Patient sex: M
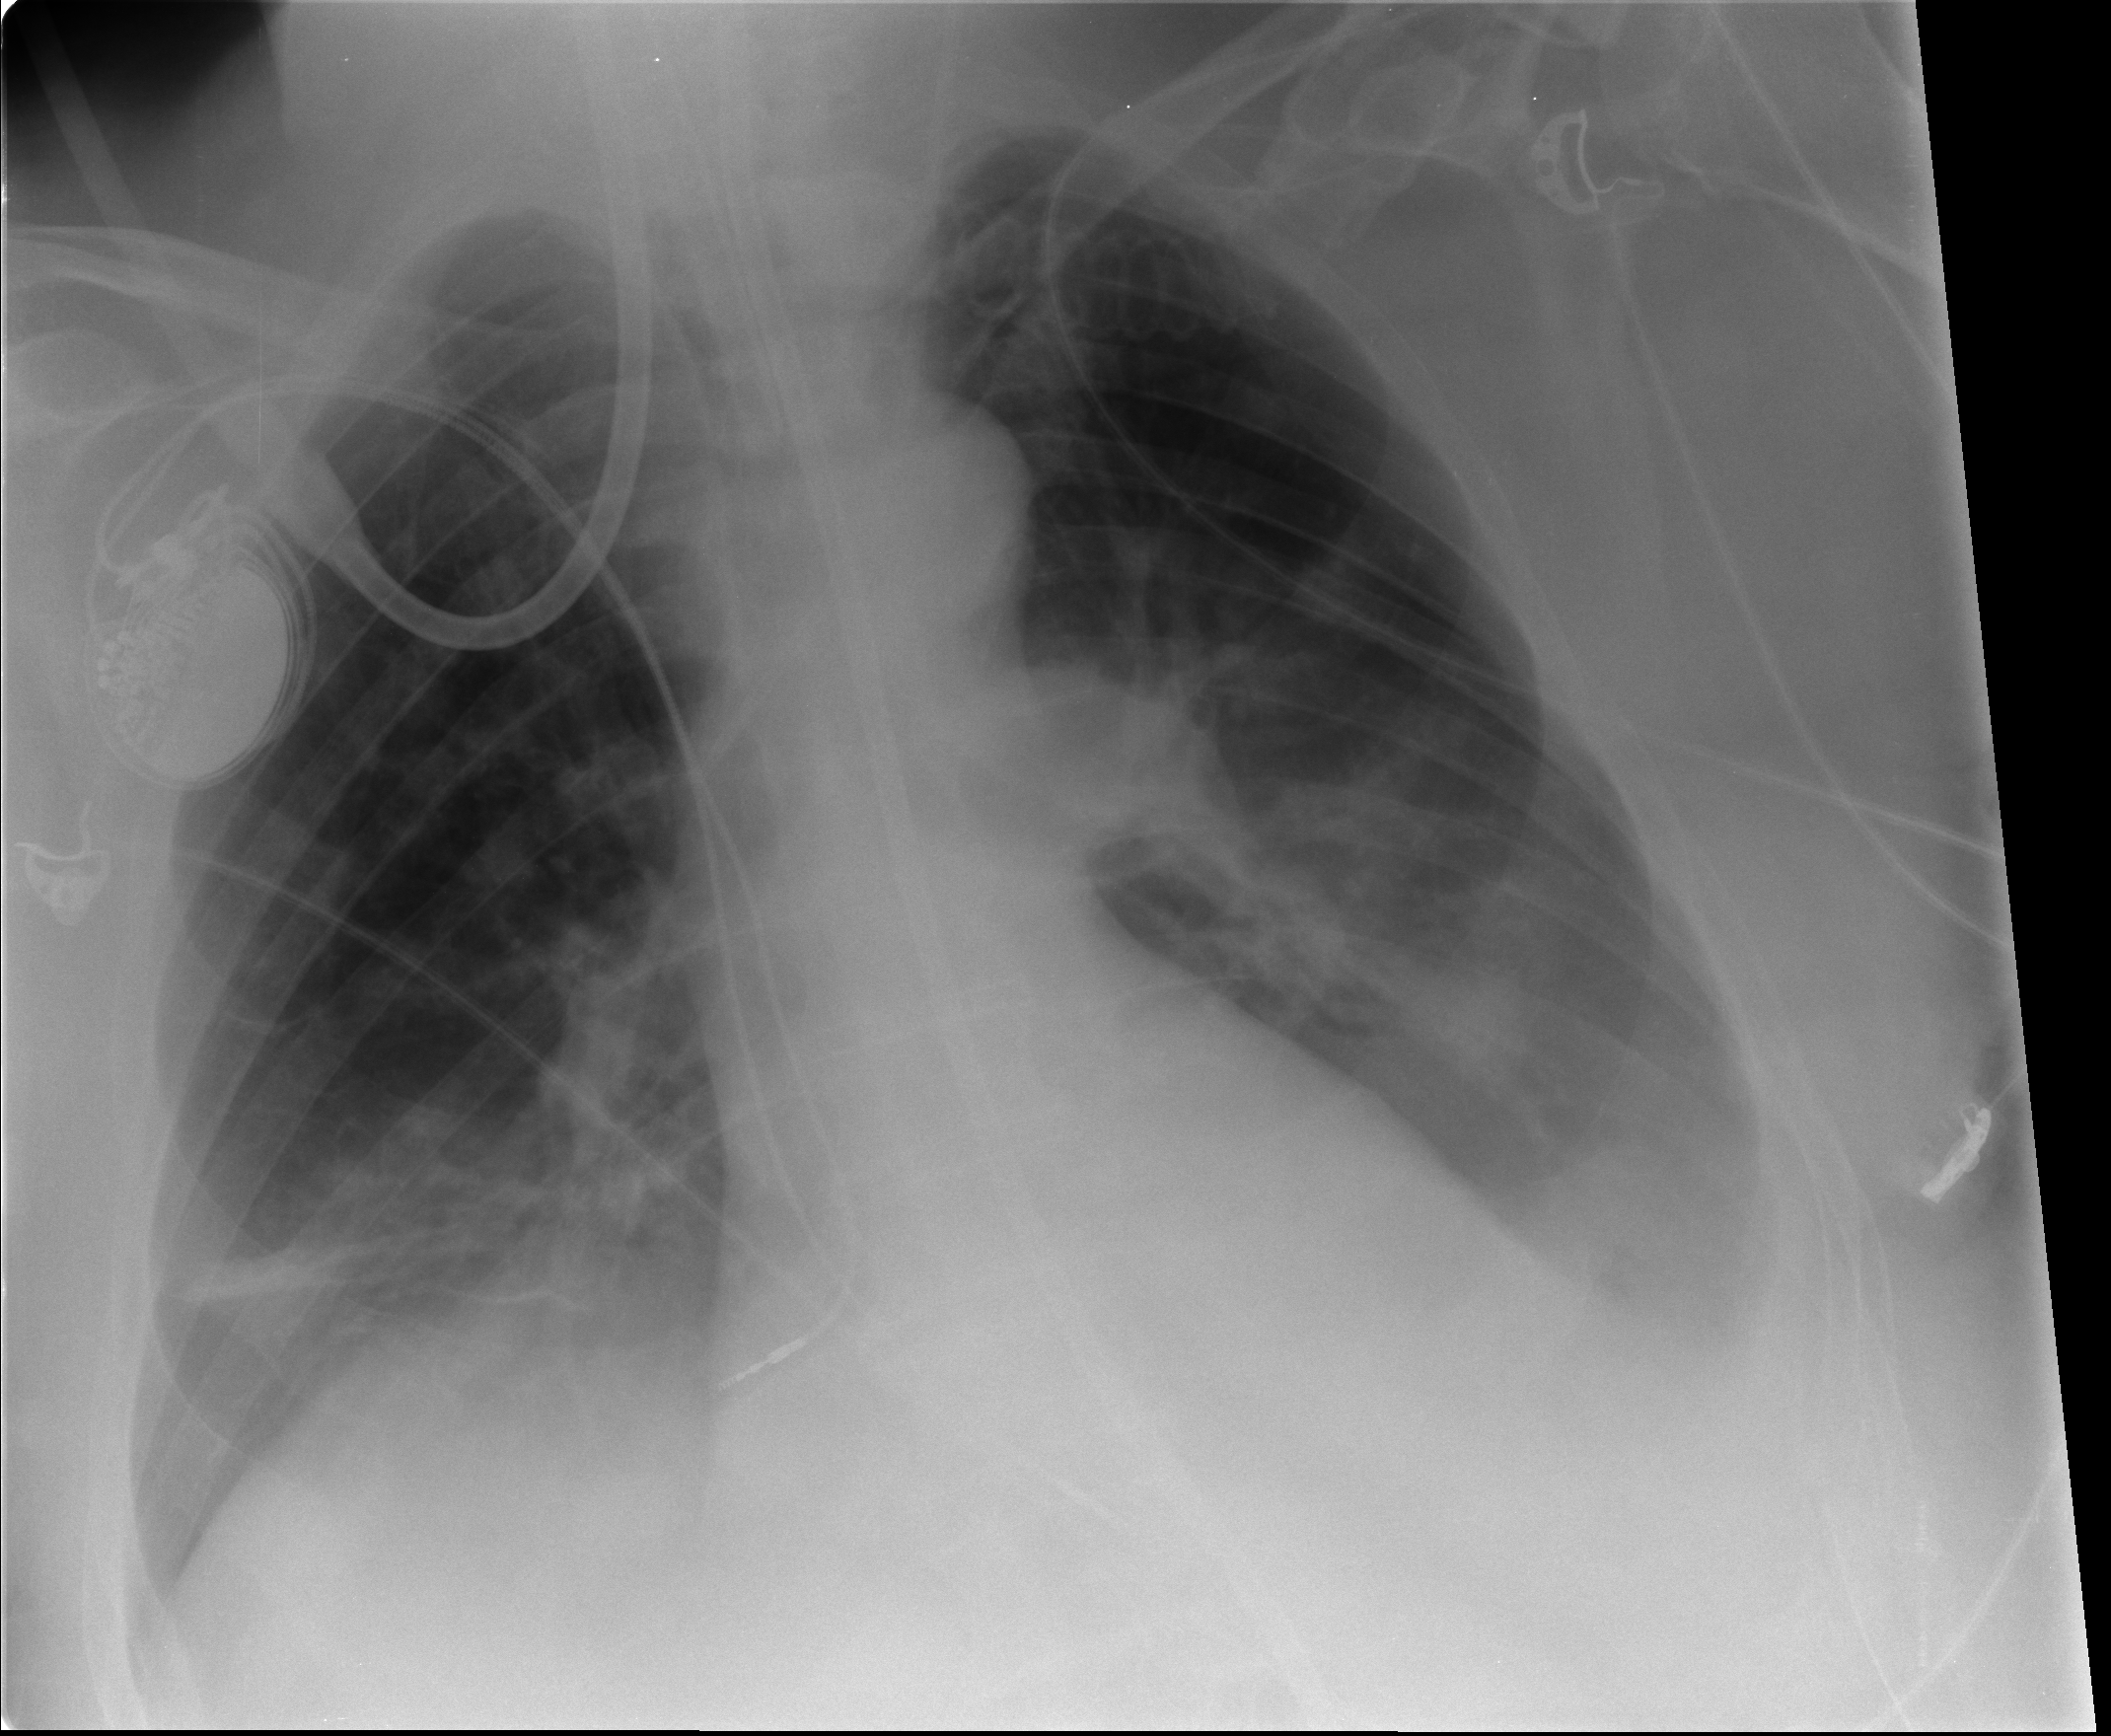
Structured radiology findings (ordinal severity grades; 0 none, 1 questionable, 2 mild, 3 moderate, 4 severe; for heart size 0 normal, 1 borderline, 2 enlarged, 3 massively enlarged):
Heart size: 1
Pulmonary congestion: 1
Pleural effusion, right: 2
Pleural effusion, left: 2
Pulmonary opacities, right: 0
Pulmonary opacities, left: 1
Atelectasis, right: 2
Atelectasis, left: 2